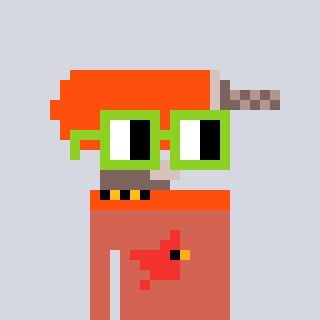
a pixel art character with square light green glasses, a drill-shaped head and a peachy-colored body on a cool background